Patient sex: F
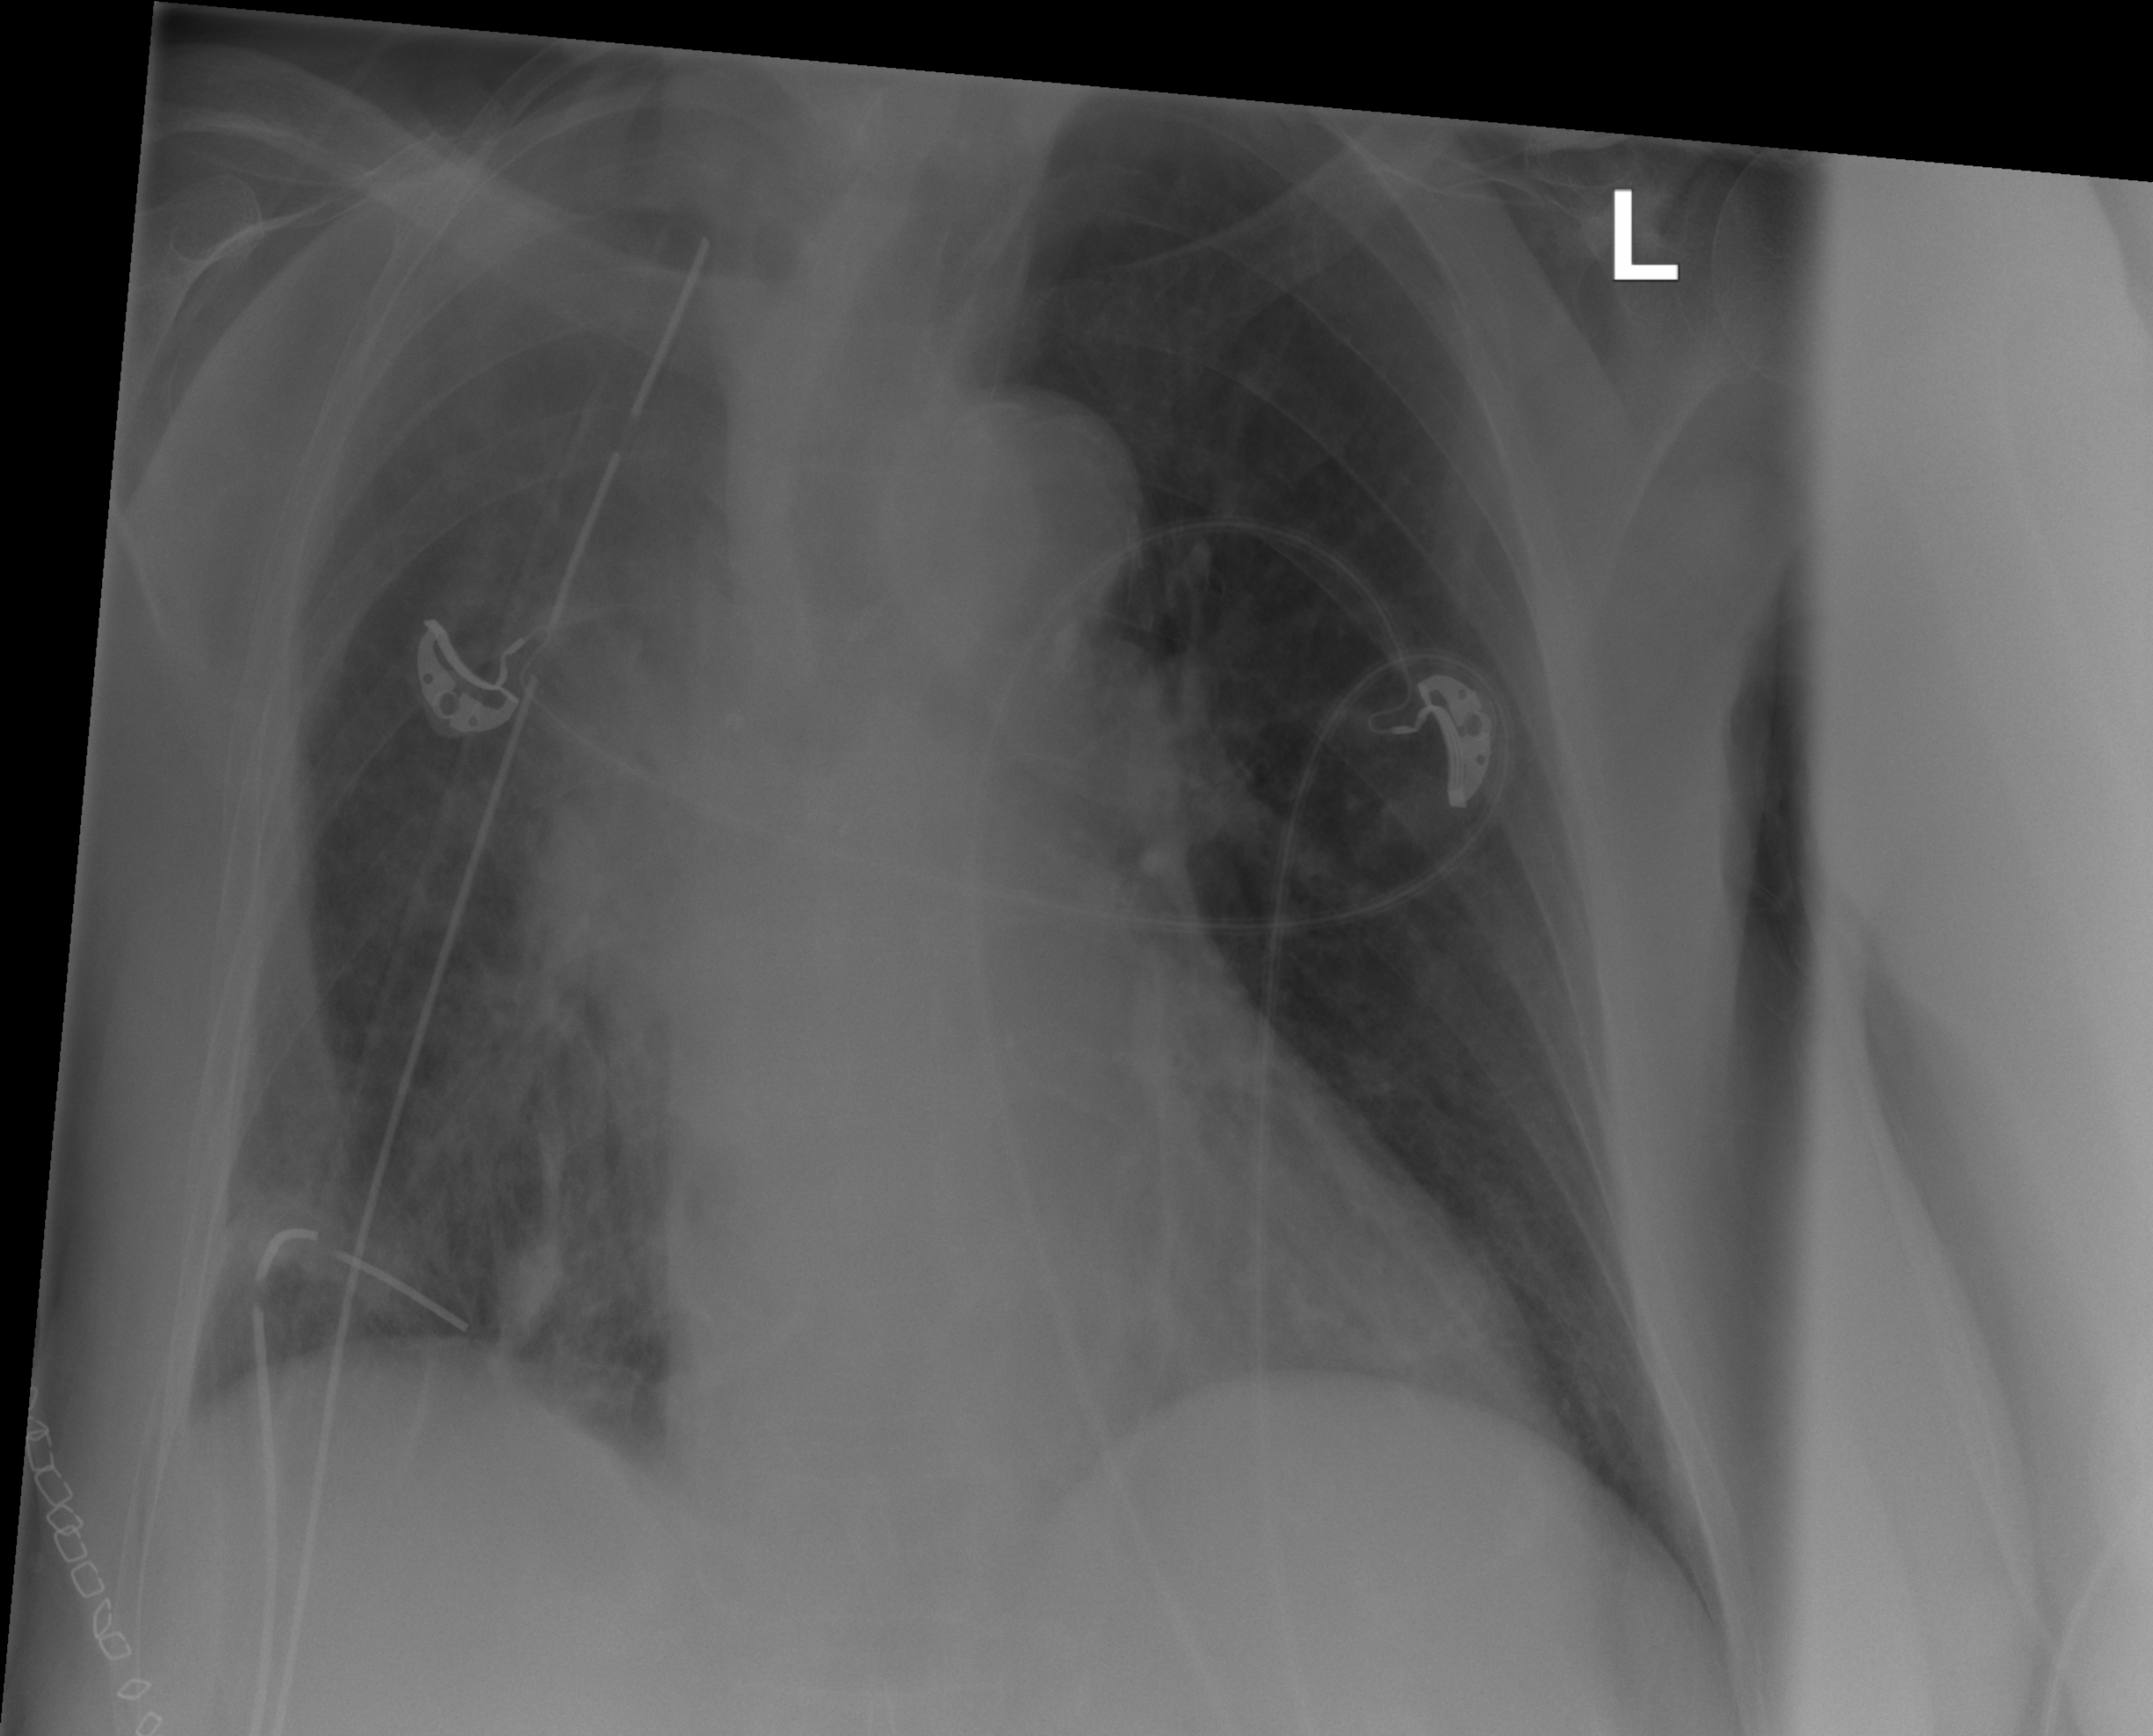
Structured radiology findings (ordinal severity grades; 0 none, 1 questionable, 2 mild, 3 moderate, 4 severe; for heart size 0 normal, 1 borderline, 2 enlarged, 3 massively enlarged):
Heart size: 1
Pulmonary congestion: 0
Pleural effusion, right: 0
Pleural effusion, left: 0
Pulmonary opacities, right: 1
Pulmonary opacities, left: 0
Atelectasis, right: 2
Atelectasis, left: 0